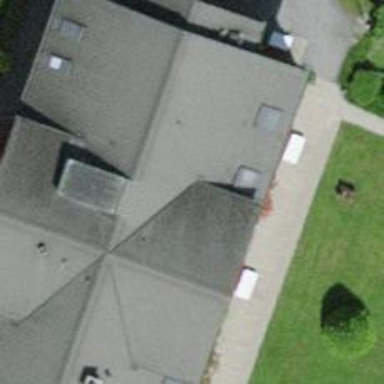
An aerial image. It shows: Nursing home.